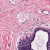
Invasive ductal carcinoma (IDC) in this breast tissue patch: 0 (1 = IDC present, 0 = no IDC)